Question:
I am using wordpress 3.6 and the website link is <URL> The issue i am facing is that the text shown in the above image is getting truncated at the end.
I found that this section is controlled by the following plugin jquery-vertical-scroller and when I looked at its css to control how the words are being formatted.
the entire css is given below :
'''
/*
Plugin Name: jQuery Vertical Scroller
Plugin URI: http://sirisgraphics.com/development/jquery-vertical-scroller-2-0
Description: A plugin to add a widget to scroll posts in your sidebar or footer widgets for WordPress powered by jQuery
Version: 2.3
Author: Vamsi Pulavarthi
Author URI: http://sirisgraphics.com/
License: GPLv2
*/
/* Widget related styles */
.sgjvs_widget_title {
/* Add your custom css here for title */
}
.sgjvs_widget_title a {
/* Add your custom css here for title */
}
.sgjvs_widget_date {
/* Add your custom css here for date */
}
.sgjvs_widget_content {
/* Add your custom css here for content */
font-style: italic !important;
display: inline-block;
word-wrap:break-word;
}
.sgjvs_widget_excerpt {
/* Add your custom css here for excerpt */
font-style: italic !important;
}
/* Shortcode related styles */
.sgjvs_sc_title {
/* Add your custom css here for title */
}
.sgjvs_sc_title a {
/* Add your custom css here for title */
}
.sgjvs_sc_date {
/* Add your custom css here for date */
}
.sgjvs_sc_content {
/* Add your custom css here for content */
font-style: italic !important;
display: inline-block;
word-wrap:break-word;
}
.sgjvs_sc_excerpt {
/* Add your custom css here for excerpt */
font-style: italic !important;
}
'''
I tried making changes under the content section but its not working.
Any help in this regards would be great.
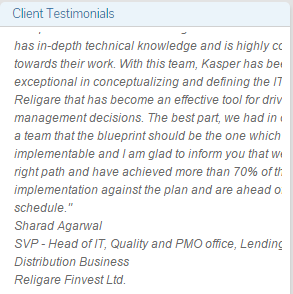
Answer: Set a size for class '.scrollingtext' . Just add this:
'''
.scrollingtext{
width: 100%;
}
'''
Note: adjust at your needs